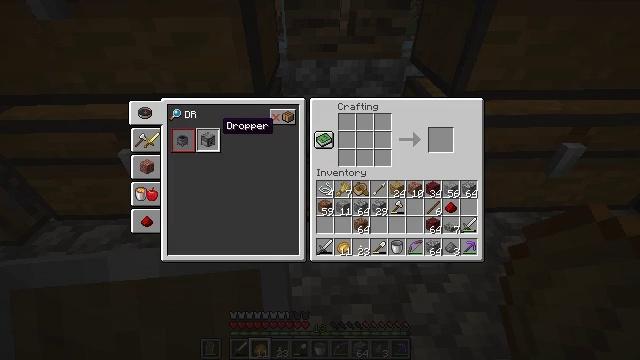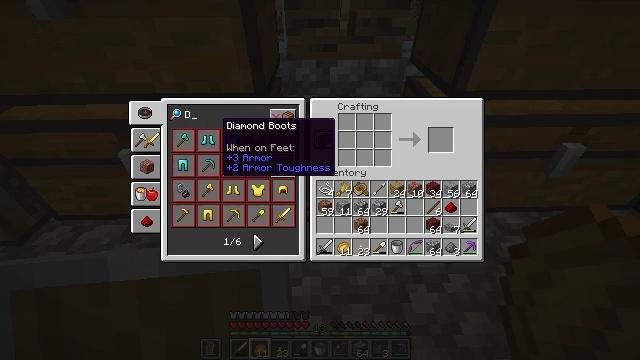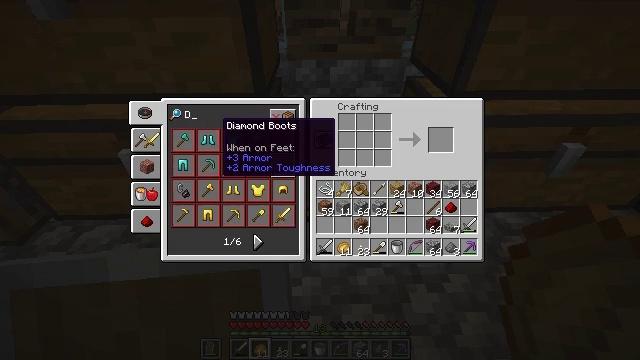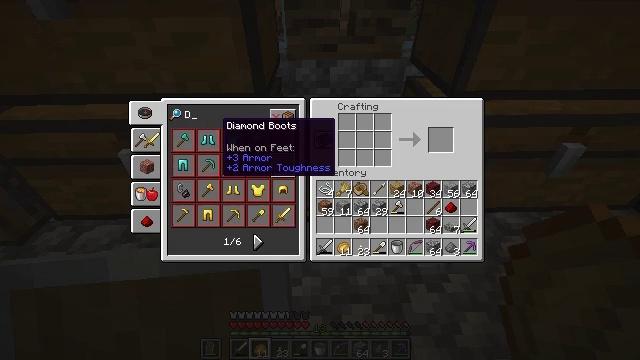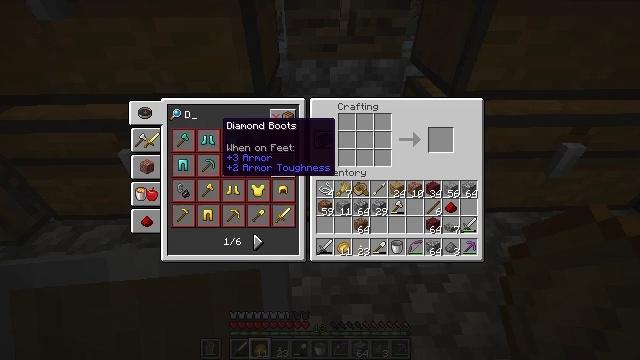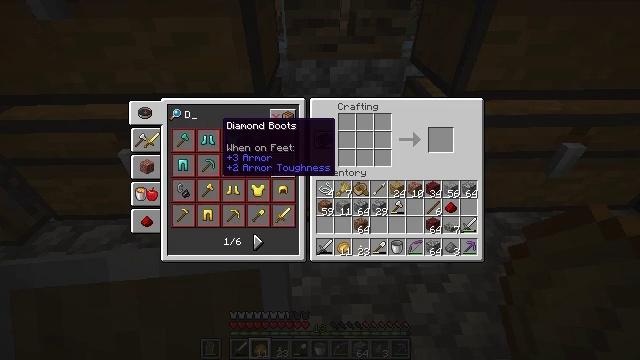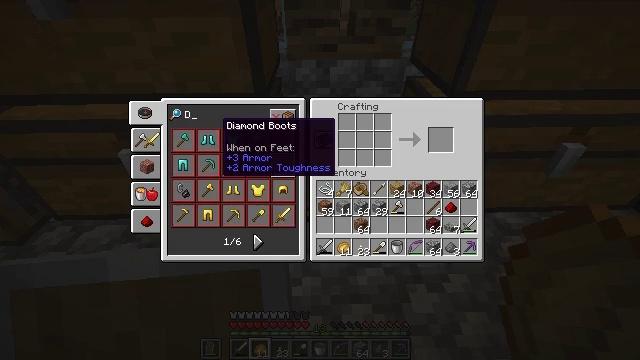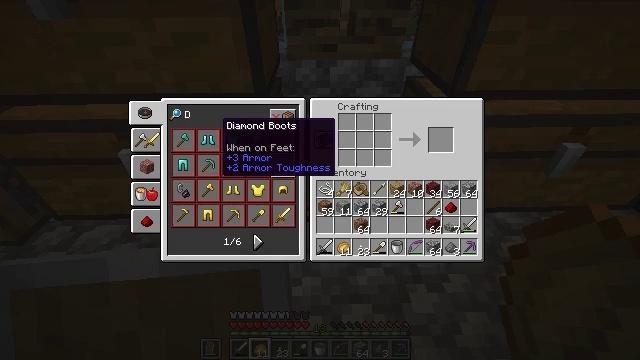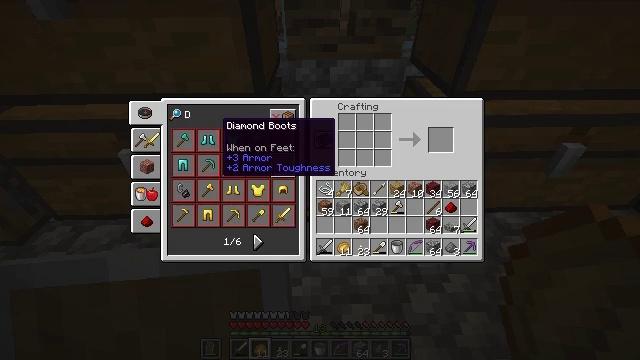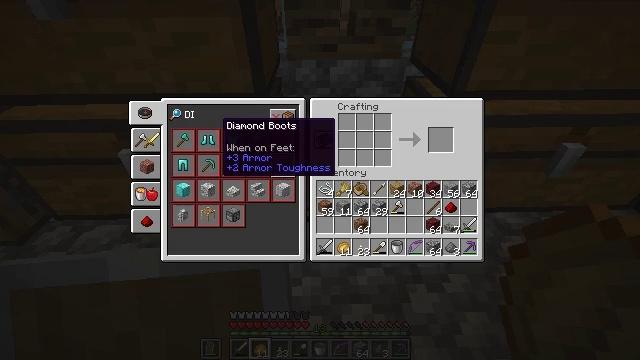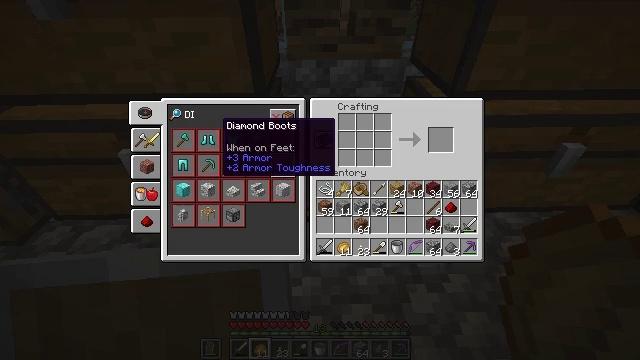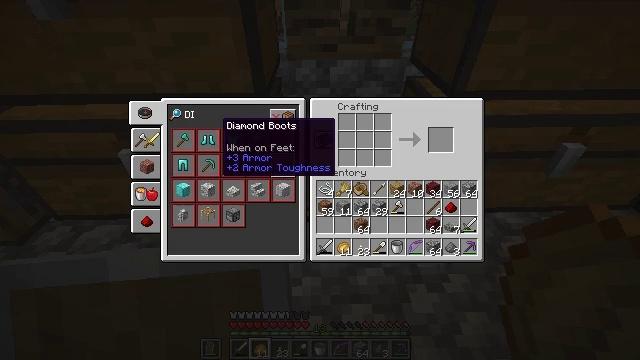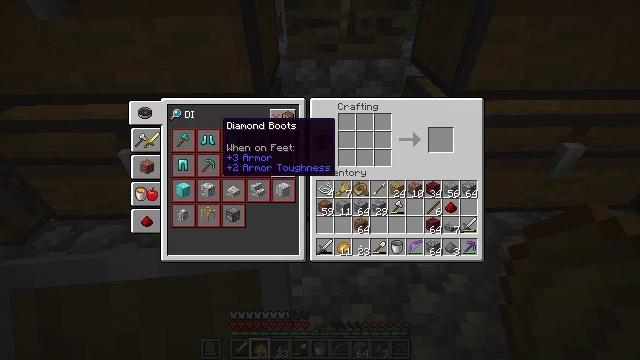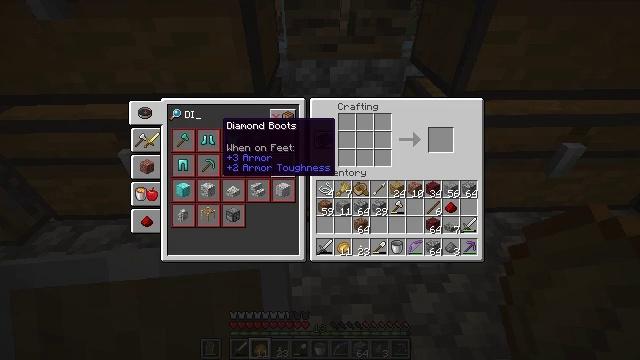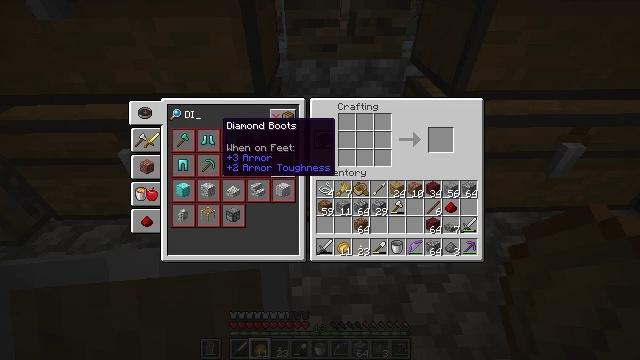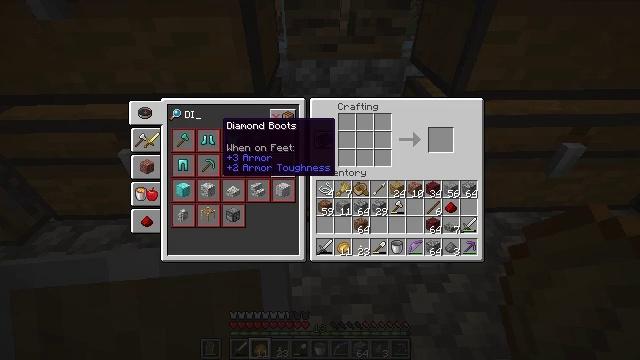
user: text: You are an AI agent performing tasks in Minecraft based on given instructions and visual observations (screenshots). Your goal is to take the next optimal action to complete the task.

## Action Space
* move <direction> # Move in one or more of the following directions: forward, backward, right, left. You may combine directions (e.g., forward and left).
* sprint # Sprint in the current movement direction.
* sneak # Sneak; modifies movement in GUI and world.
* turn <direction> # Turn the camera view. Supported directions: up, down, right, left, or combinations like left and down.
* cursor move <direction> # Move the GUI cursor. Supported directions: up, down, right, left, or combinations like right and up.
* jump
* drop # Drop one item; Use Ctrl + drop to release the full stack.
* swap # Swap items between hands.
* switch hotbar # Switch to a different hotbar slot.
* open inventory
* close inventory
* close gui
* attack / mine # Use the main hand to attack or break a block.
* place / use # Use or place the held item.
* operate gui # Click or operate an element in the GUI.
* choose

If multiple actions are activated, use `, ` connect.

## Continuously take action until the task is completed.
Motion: motion action
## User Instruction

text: Prepare a bow on the crafting table.
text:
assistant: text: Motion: no_op
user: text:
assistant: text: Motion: no_op
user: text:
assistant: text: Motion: no_op
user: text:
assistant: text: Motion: no_op
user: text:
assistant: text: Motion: no_op
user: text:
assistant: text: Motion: no_op
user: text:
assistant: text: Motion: no_op
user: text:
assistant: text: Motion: no_op
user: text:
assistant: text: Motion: no_op
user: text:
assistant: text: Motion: no_op
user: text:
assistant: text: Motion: no_op
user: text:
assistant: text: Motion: no_op
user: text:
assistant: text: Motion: no_op
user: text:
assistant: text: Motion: no_op
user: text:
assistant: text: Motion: no_op
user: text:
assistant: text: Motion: no_op
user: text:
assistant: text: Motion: no_op
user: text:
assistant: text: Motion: no_op
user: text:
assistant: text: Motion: no_op
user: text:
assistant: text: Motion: no_op
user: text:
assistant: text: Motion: no_op
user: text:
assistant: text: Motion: no_op
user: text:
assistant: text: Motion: no_op
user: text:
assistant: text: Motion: no_op
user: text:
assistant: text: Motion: no_op
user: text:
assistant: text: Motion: no_op
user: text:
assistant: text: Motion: no_op
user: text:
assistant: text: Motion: no_op
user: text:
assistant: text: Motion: no_op
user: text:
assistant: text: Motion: no_op